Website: macys
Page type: billing-address
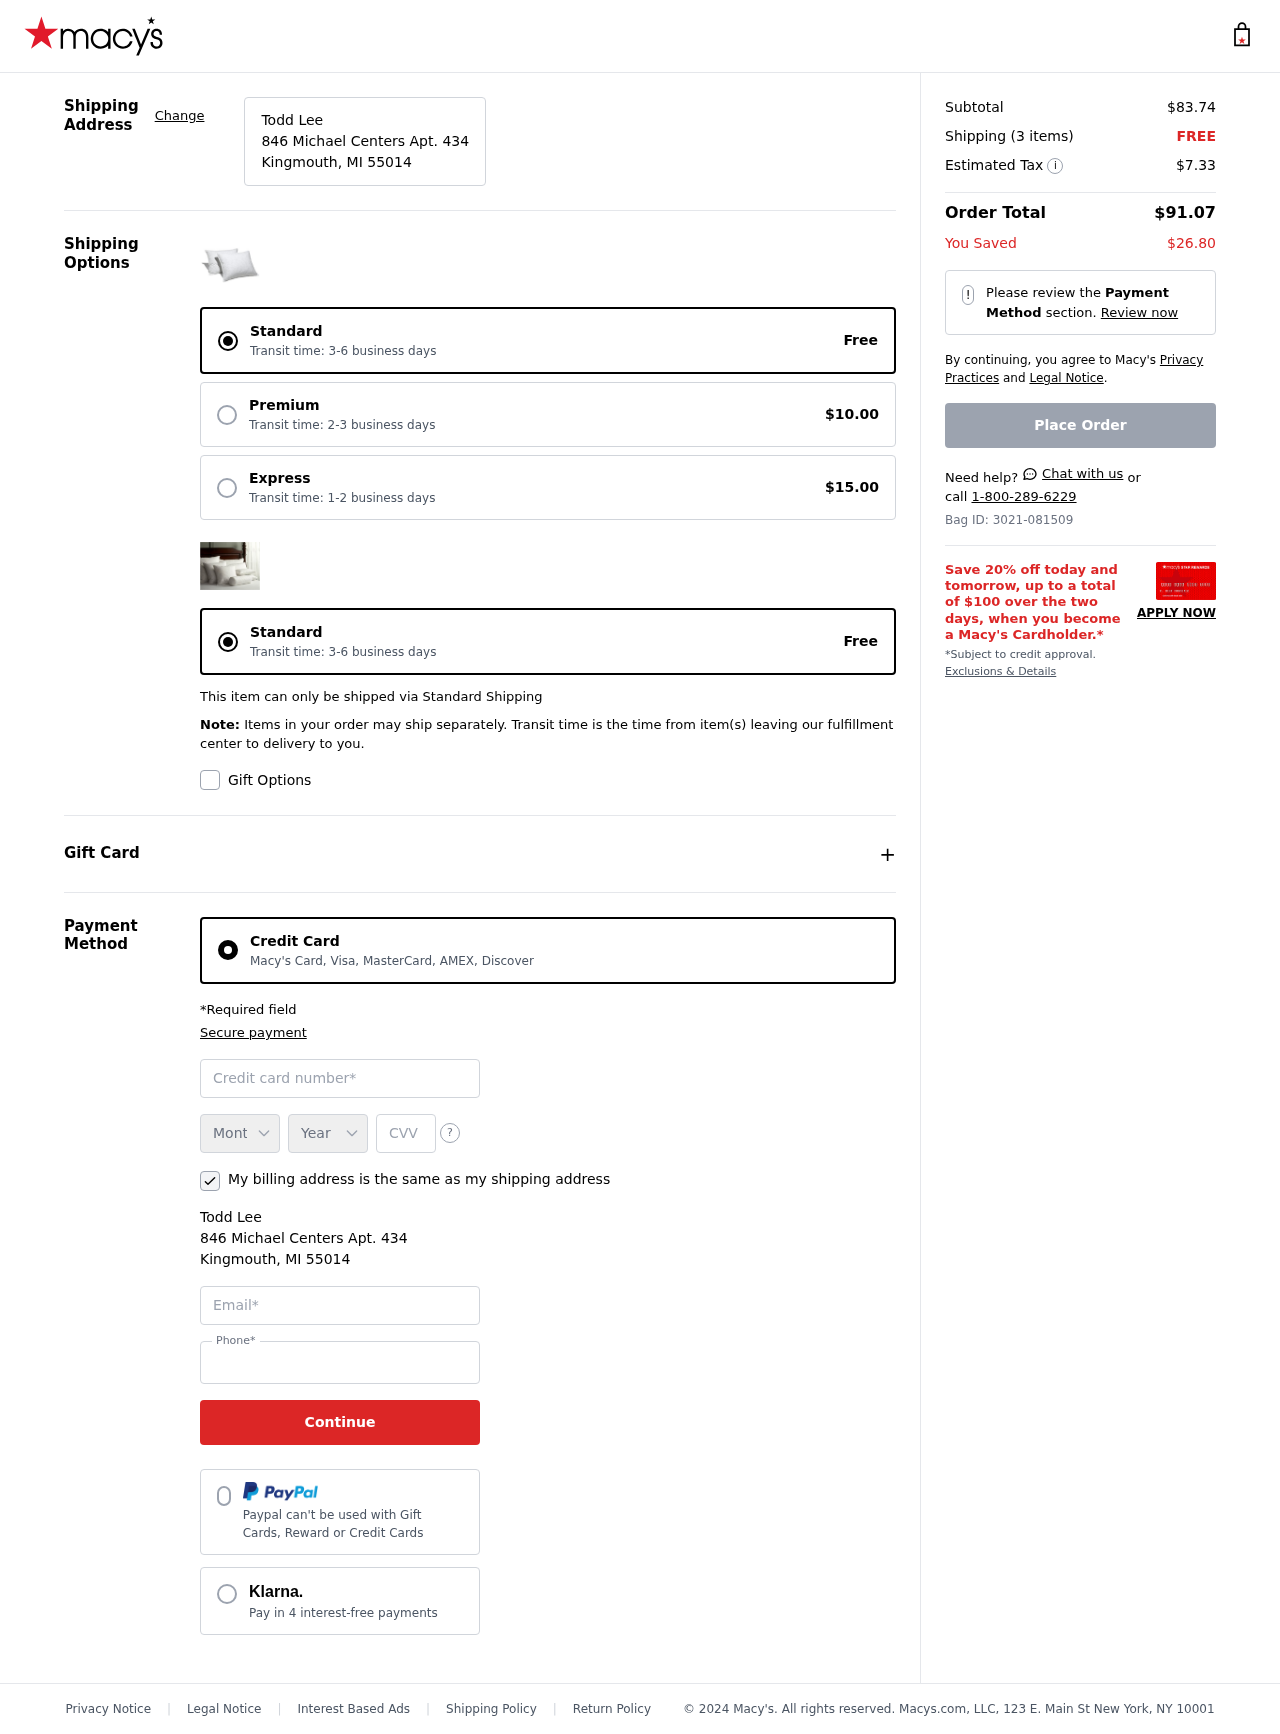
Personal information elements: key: PII_CARD_CVV
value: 268
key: PII_CARD_EXPIRY_MONTH
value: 08
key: PII_CARD_EXPIRY_YEAR
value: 30
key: PII_CARD_NUMBER
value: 6011 4216 0222 6153
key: PII_CITY_STATE_ZIP
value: Kingmouth, MI 55014
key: PII_EMAIL
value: todd_lee@yahoo.com
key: PII_FULLNAME
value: Todd Lee
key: PII_PHONE
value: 2787258139
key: PII_STREET
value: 846 Michael Centers Apt. 434
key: PII_FULLNAME2
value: Todd Lee
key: PII_STREET2
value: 846 Michael Centers Apt. 434
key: PII_CITY_STATE_ZIP2
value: Kingmouth, MI 55014
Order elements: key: ORDER_SUBTOTAL
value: $83.74
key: ORDER_NUM_ITEMS
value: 3
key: ORDER_SHIPPING_COST
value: FREE
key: ORDER_TAX
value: $7.33
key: ORDER_TOTAL
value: $91.07
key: ORDER_SAVINGS
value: $26.80
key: ORDER_ID
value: Bag ID: 3021-081509